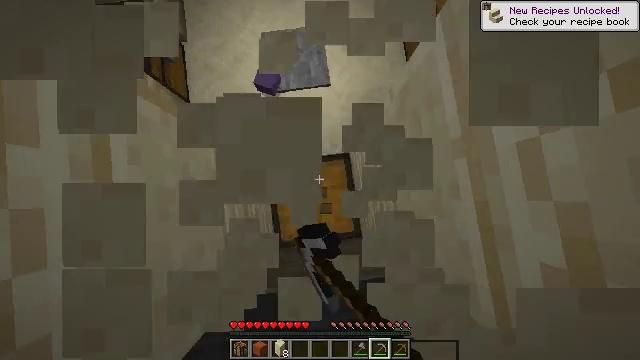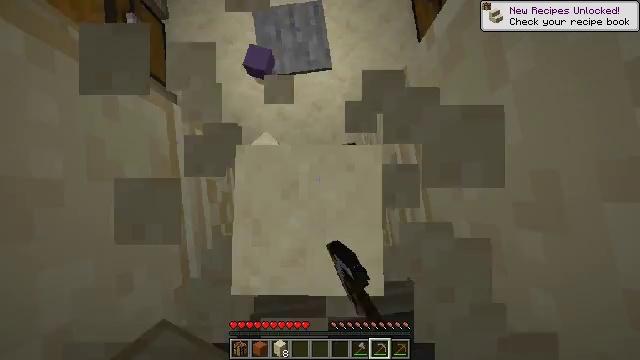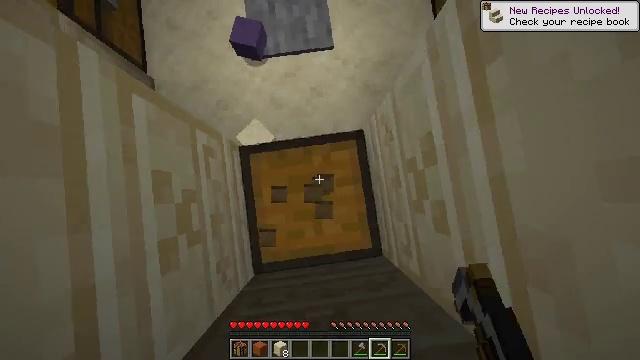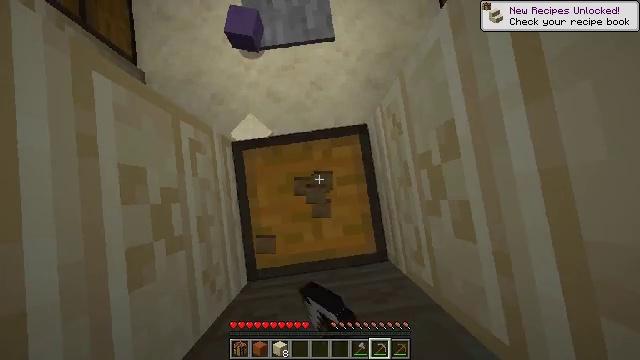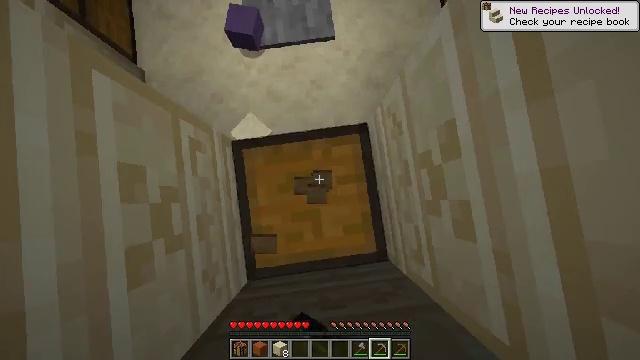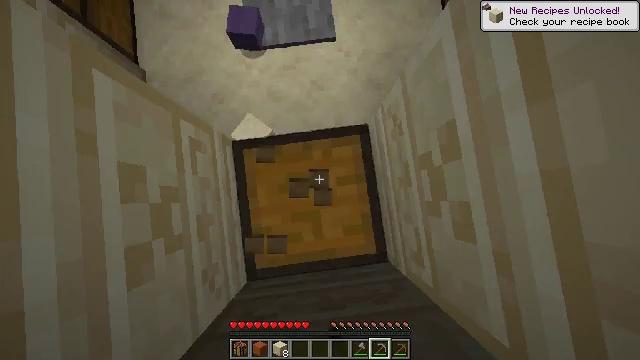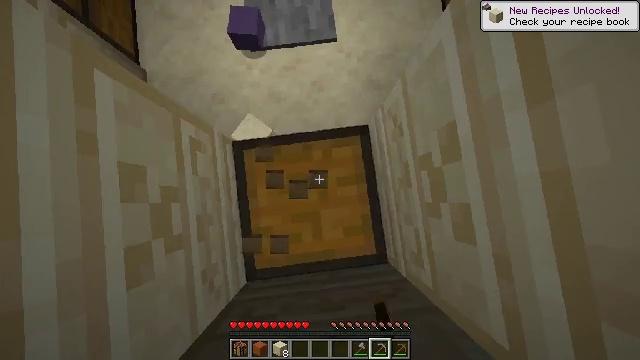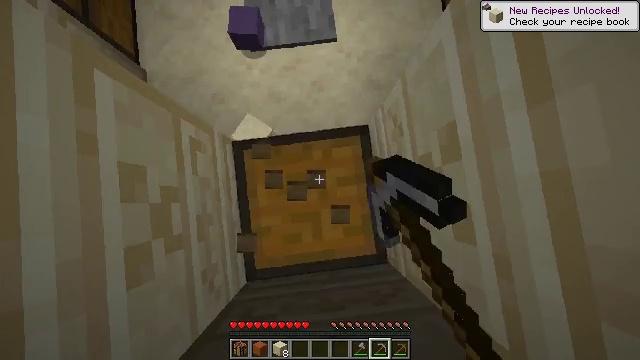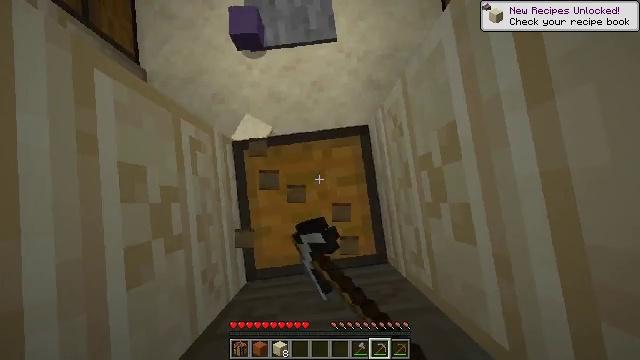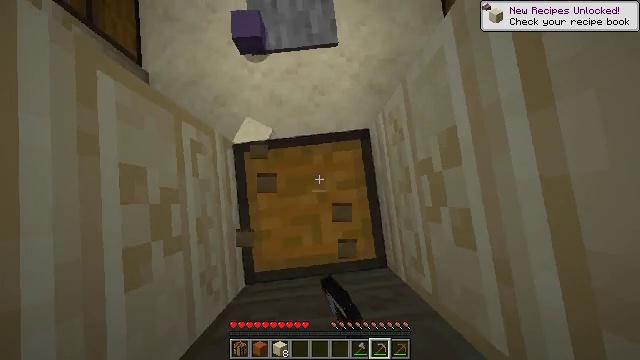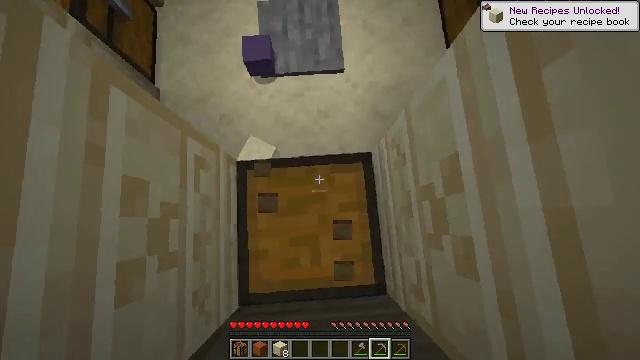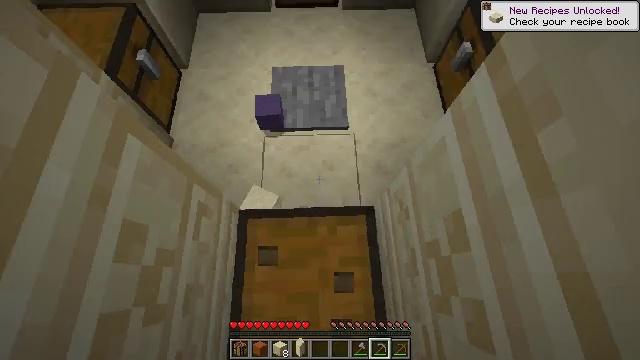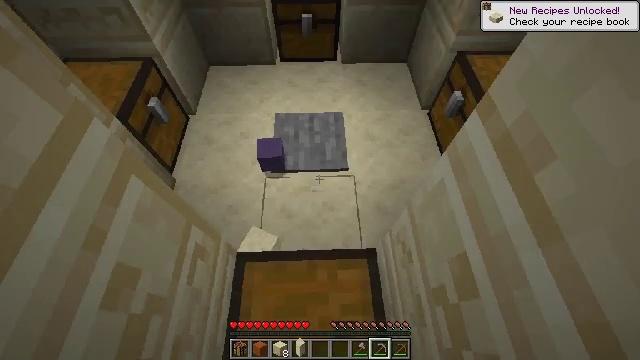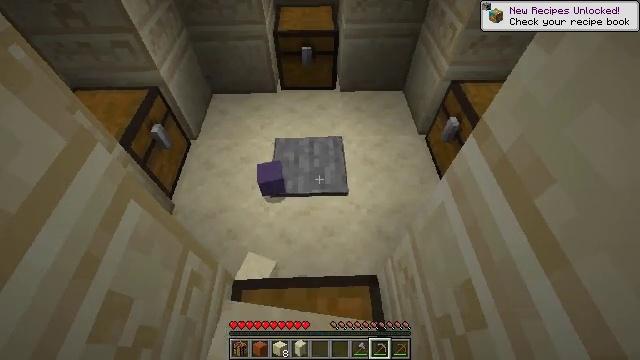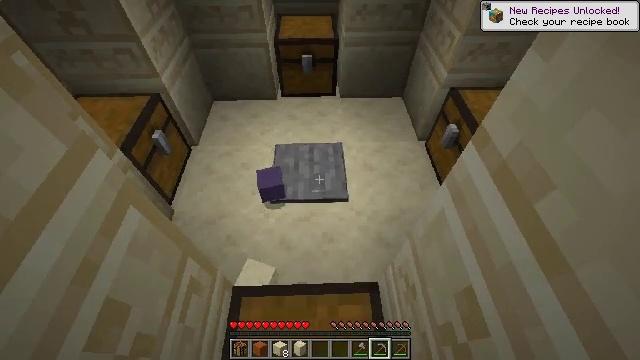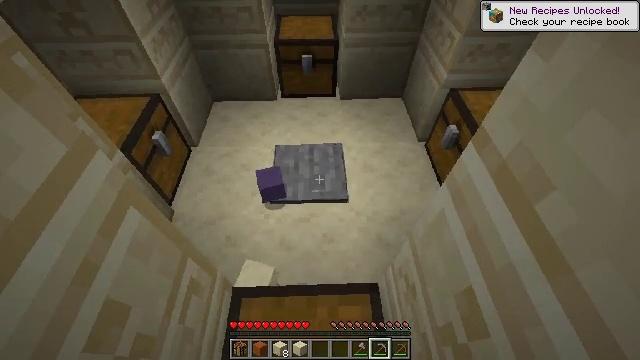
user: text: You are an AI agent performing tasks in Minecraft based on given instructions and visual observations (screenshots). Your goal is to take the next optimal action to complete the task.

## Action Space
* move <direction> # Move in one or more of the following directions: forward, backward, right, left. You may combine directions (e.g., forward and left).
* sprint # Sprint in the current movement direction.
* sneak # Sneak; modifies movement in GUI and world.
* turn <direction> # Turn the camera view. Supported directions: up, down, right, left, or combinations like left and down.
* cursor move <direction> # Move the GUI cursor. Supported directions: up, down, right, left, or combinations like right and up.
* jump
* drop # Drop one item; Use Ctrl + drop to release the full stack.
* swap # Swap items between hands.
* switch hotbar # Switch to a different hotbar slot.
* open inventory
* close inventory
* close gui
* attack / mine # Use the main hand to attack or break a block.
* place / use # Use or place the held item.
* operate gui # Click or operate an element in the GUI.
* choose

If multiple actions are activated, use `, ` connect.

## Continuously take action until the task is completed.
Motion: motion action
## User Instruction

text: Gather the stone pressure plate for reuse.
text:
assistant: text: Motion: attack / mine
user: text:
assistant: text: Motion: attack / mine
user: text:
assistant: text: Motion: attack / mine
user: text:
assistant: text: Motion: attack / mine
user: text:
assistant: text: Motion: attack / mine
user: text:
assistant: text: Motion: attack / mine
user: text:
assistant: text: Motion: attack / mine
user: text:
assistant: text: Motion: attack / mine
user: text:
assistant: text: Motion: no_op
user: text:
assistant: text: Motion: turn left and up
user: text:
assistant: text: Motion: turn left and up
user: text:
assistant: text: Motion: turn up
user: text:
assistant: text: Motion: turn up
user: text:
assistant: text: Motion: turn up
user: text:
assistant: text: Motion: no_op
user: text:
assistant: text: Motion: turn up
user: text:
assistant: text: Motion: no_op
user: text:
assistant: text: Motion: attack / mine
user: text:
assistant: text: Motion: attack / mine
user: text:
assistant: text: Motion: attack / mine
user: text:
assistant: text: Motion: attack / mine
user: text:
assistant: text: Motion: attack / mine
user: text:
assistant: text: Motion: attack / mine
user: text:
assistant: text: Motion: attack / mine
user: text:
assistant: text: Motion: attack / mine
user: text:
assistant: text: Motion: attack / mine